RGB frame:
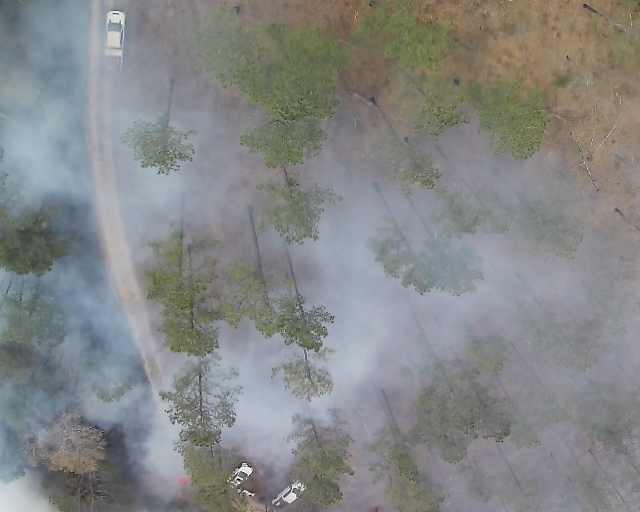
Thermal frame:
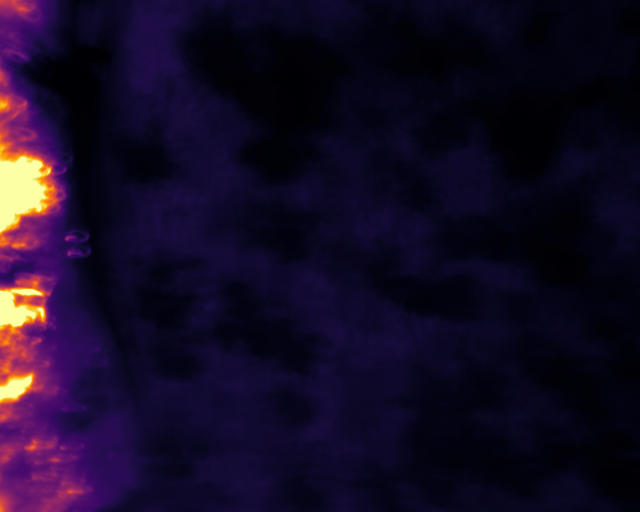
Captured: 2026-02-26 03:06:20
Pixels at or above 80 °C: 7031 (fraction of frame: 0.02146)